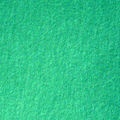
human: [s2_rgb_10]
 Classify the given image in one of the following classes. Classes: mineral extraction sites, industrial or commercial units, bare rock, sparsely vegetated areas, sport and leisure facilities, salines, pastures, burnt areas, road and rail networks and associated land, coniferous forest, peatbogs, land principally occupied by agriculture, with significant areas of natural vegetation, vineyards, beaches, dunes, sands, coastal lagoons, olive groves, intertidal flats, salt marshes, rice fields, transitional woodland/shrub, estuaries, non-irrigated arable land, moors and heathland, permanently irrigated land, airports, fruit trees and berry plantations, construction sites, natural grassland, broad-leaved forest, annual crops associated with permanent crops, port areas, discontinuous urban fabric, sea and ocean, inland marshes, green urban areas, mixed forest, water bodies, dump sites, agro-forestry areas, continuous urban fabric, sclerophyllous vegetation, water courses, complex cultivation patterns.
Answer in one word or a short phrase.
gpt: sea and ocean